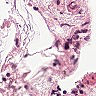
Metastatic tissue present: no